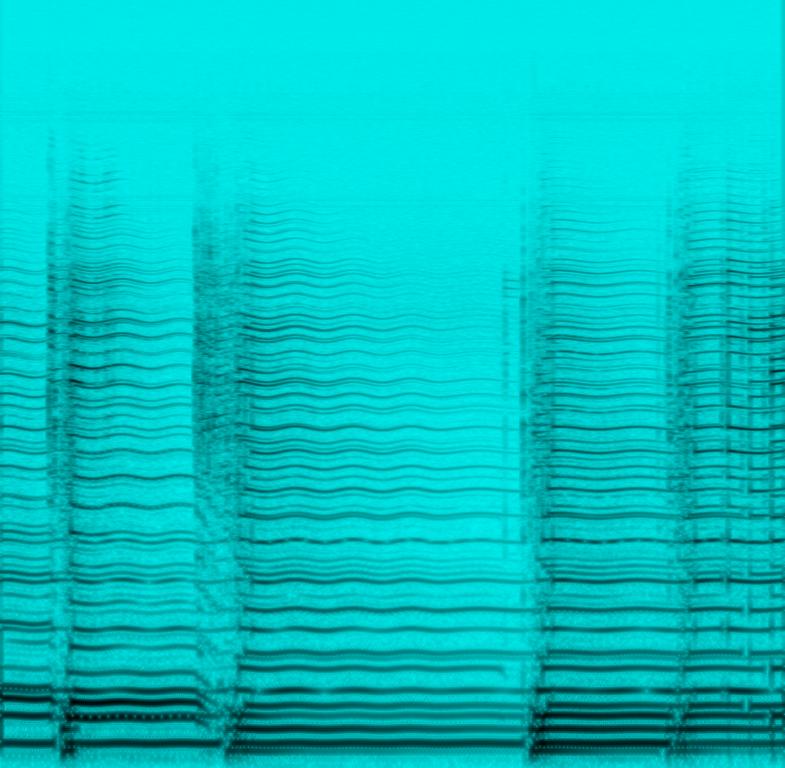
The low quality recording features a clean electric guitar chord progression that has some effects on it. It sounds slightly detuned and it has a slight wobble effect.